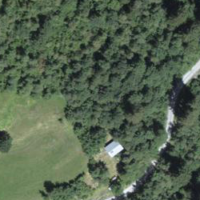
EUNIS habitat code: 41
Species observed at this site:
Sambucus racemosa